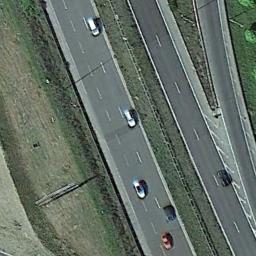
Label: freeway